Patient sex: F
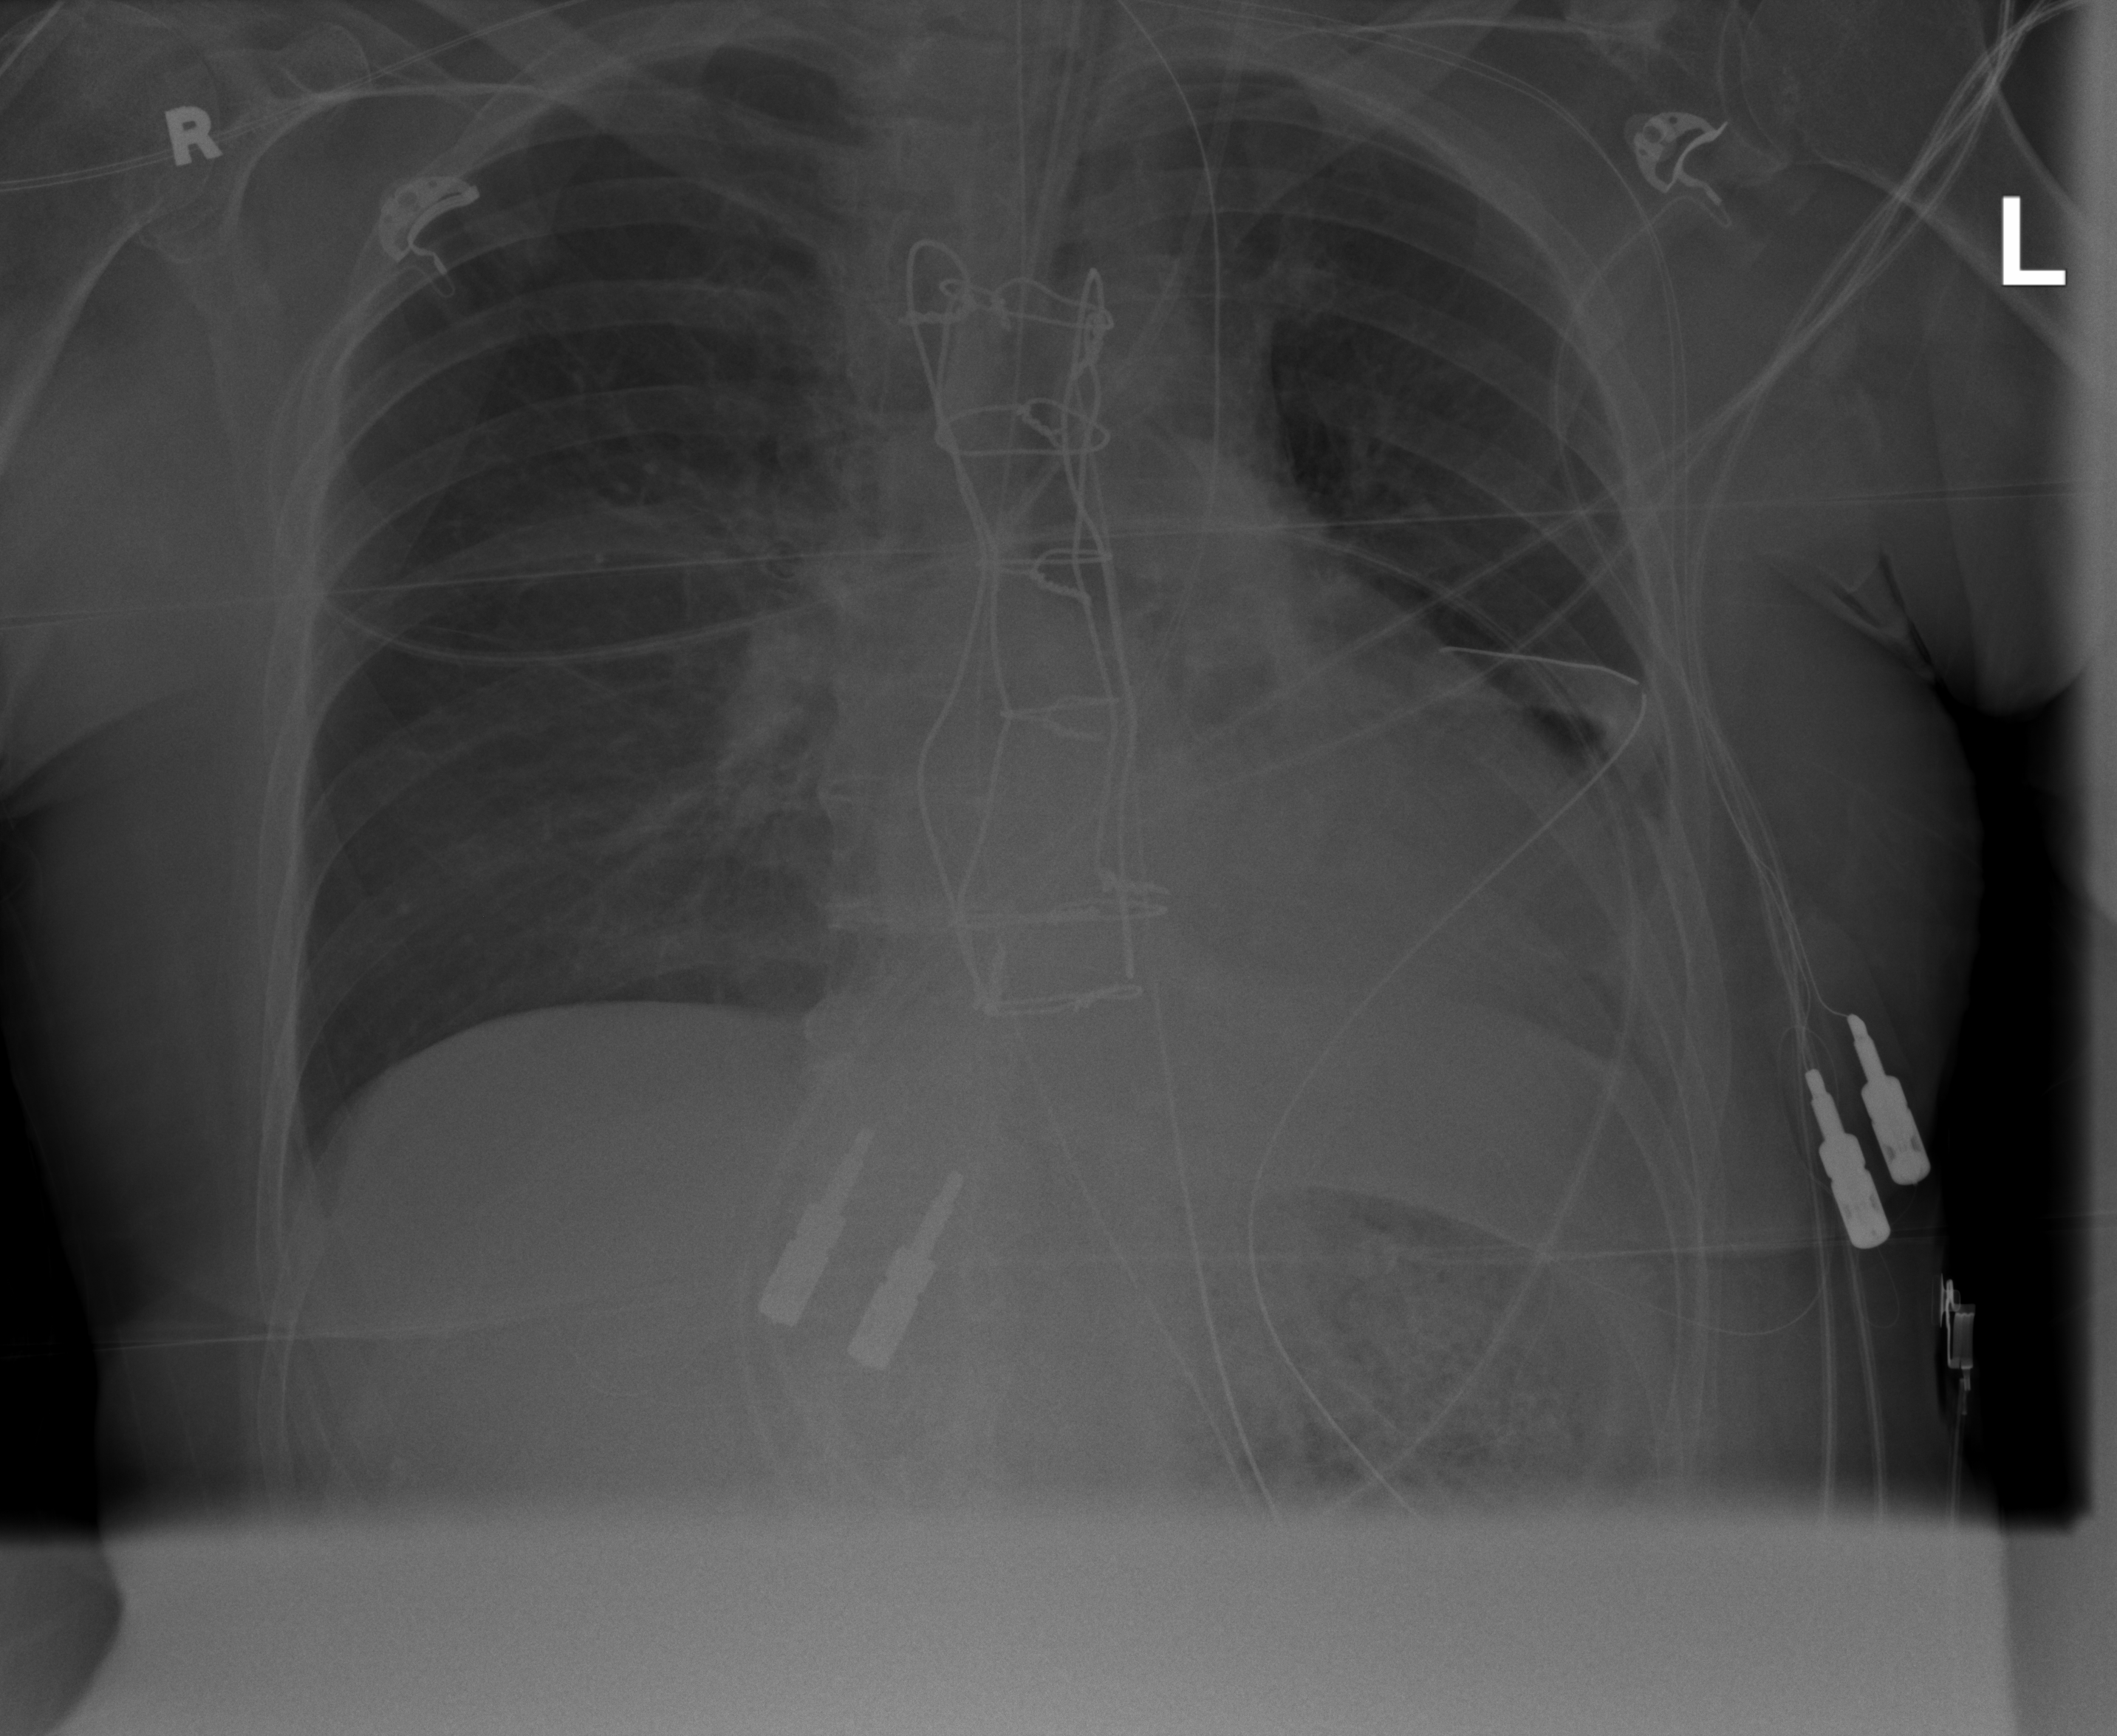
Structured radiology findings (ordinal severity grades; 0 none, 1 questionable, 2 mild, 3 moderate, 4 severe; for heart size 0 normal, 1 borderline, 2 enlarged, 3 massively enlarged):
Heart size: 2
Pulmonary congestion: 1
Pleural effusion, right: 0
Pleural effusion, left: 2
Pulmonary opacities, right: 0
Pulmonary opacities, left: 0
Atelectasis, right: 2
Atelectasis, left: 2